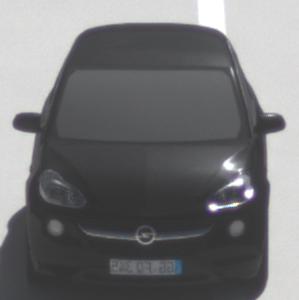
Make: Opel
Model: ADAM 1.2
Detailed model: ADAM
Model produced from: 2013/01
Model produced until: 2014/11
Doors: 3
Color: black
Road condition: dry road
Daytime: midday
Contrast: high contrast